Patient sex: F
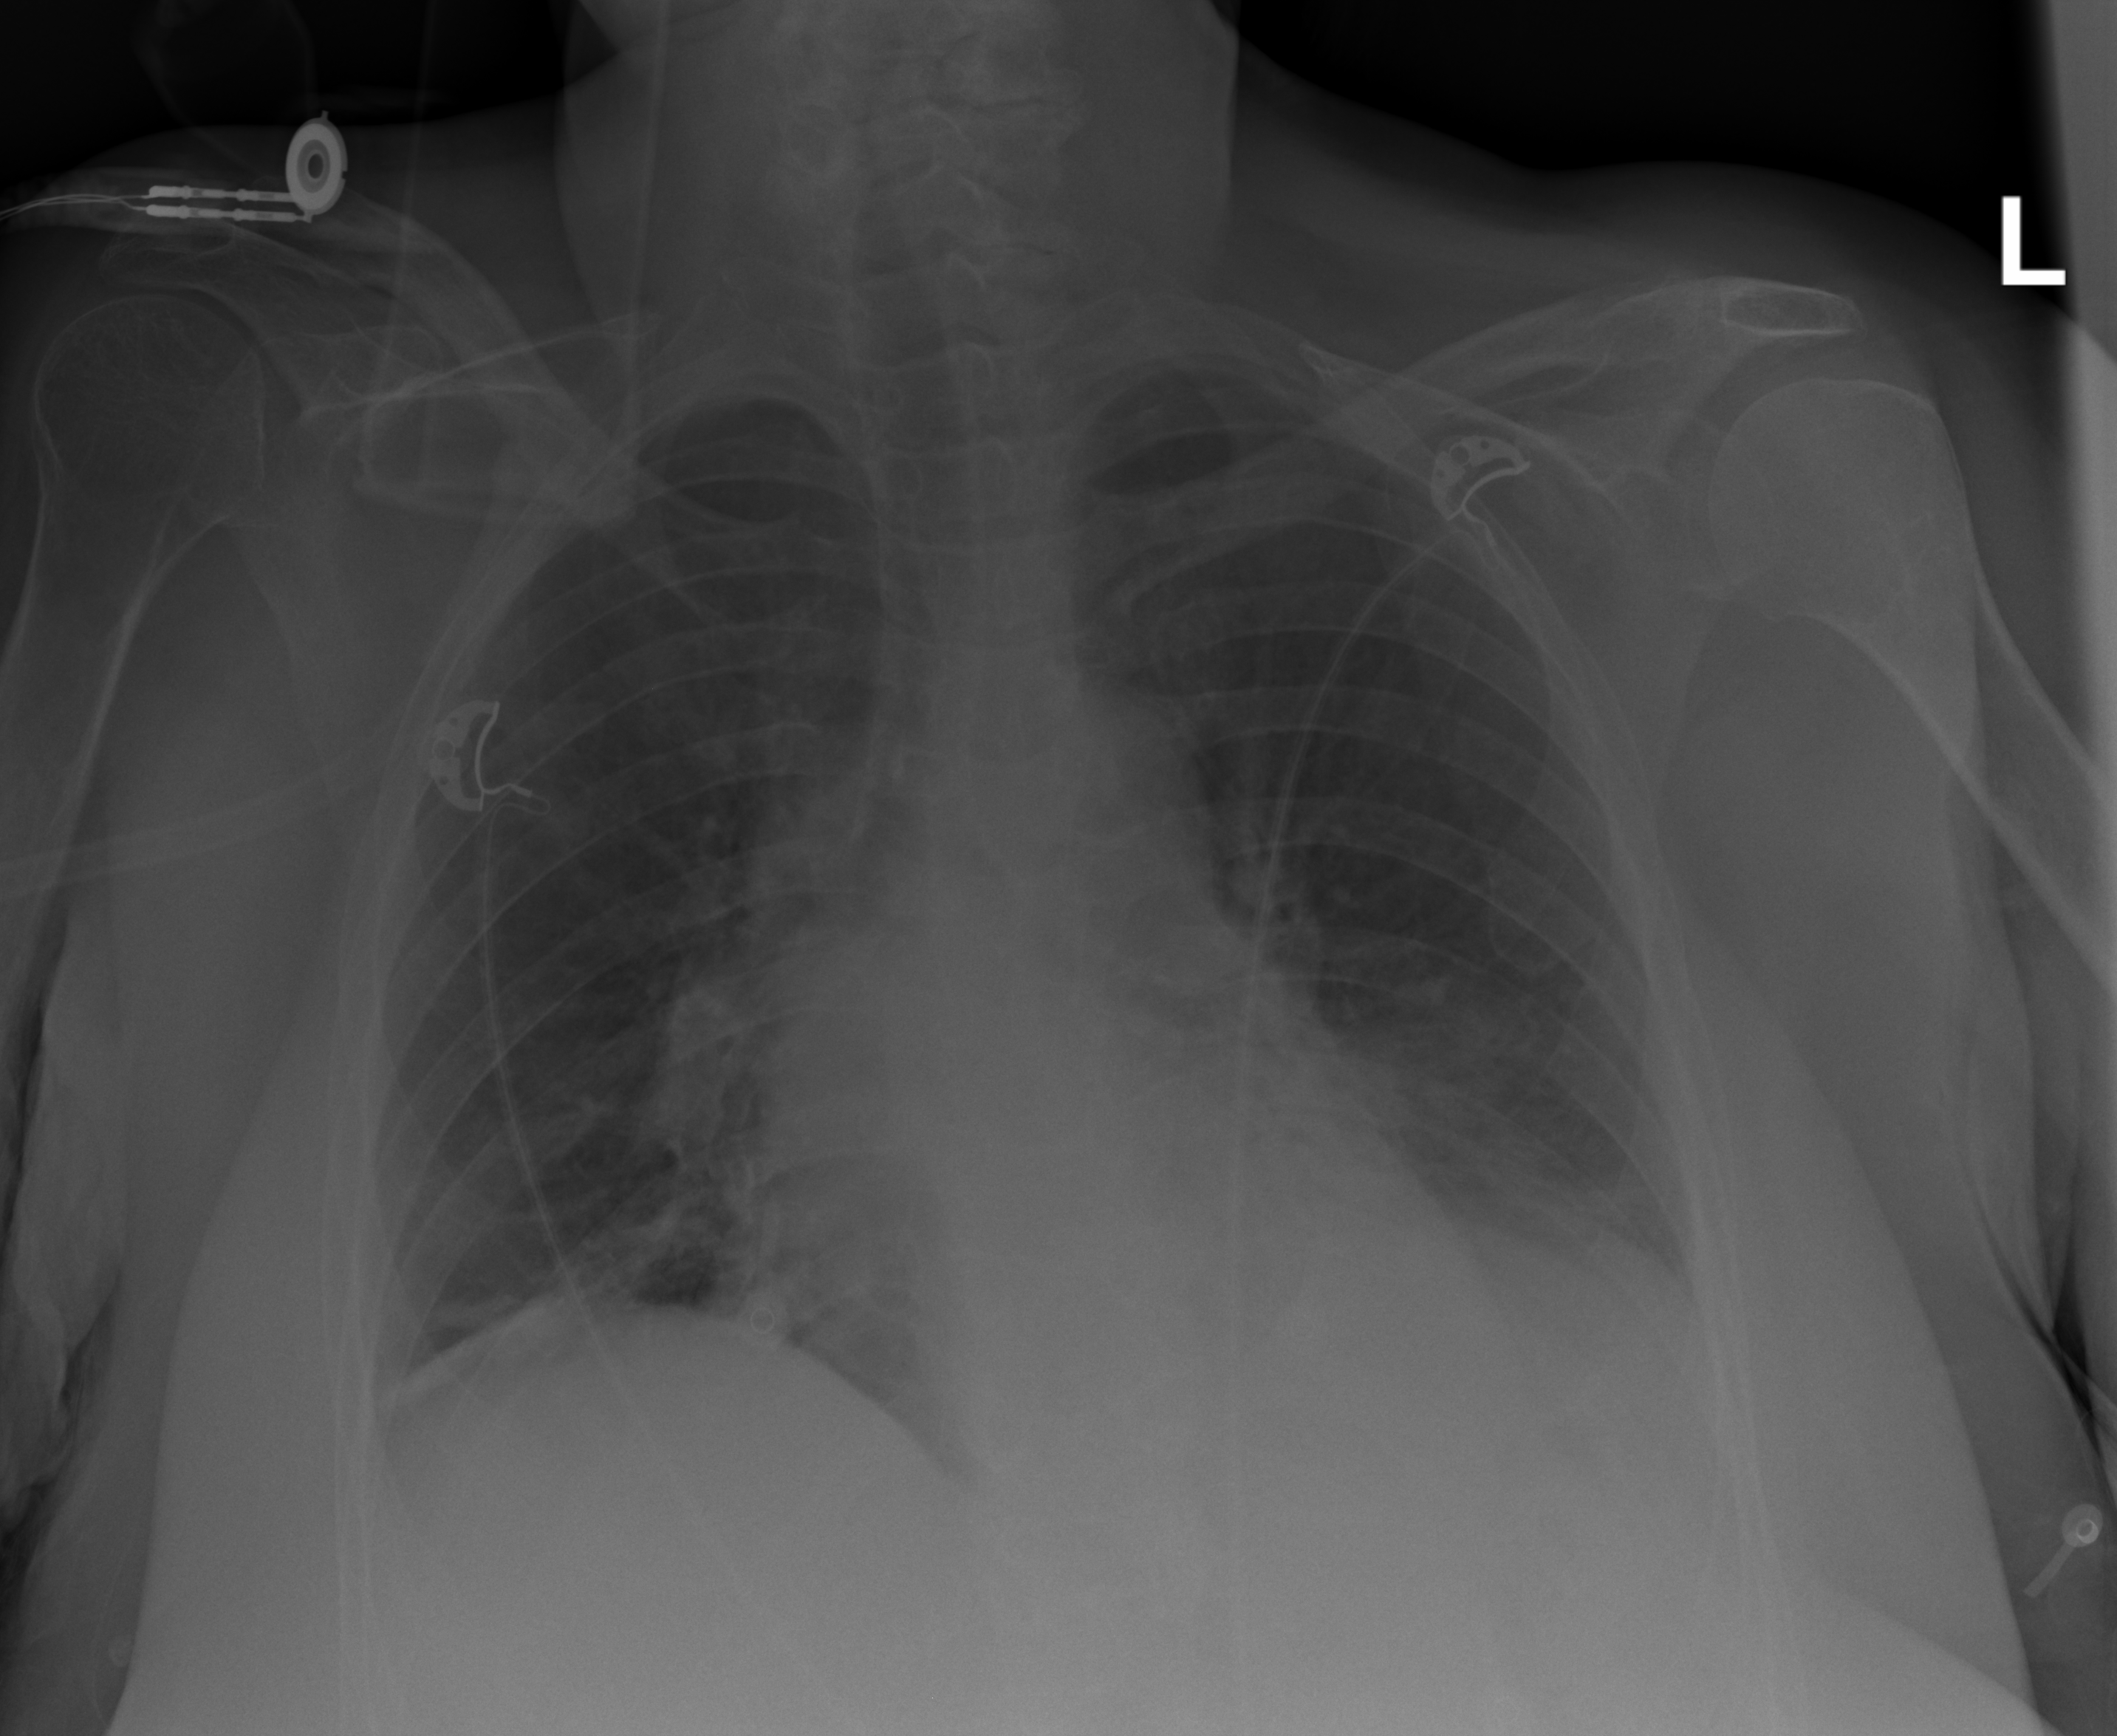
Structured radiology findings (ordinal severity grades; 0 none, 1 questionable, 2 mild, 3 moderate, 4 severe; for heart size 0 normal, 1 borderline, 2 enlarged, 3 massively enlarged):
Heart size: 1
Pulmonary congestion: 0
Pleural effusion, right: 0
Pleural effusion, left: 0
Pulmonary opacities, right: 0
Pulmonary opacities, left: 2
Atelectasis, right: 2
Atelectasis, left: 2